Interaction volume radius: 5 \u00c5
Interaction volume height: 25 \u00c5
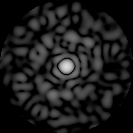
Disorder parameter: 0.8499